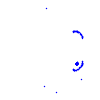
Particle: kaon